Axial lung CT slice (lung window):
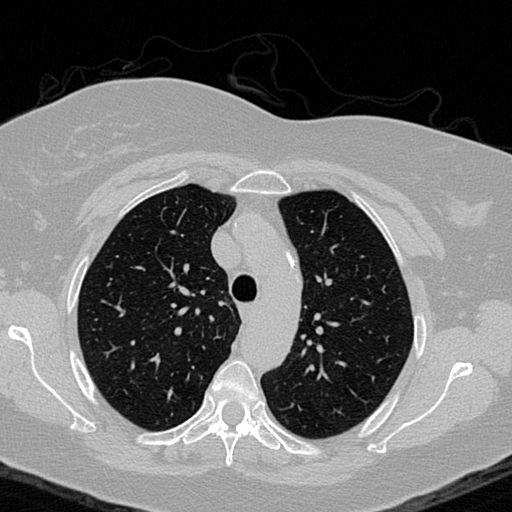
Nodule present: no